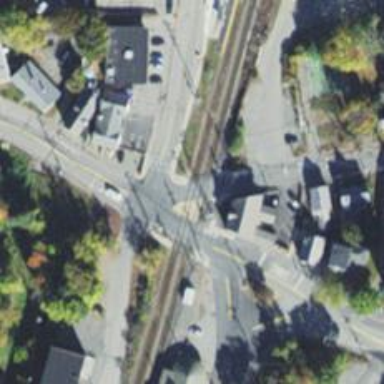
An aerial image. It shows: Railway level crossing.